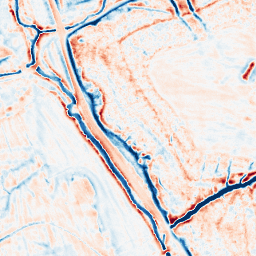
Category: edge_preserving
Decomposition family: bilateral
Decomposition parameters: d: 15
sigma_color: 25
sigma_space: 75
Upsampling method: sinc_hamming
Upsampling parameters: scale: 4
kernel_size: 8
Upsampling scale: 4